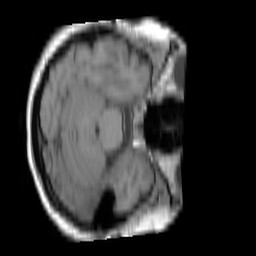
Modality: T1w
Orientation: axial
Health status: ill
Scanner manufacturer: siemens
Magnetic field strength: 3 T
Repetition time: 0.4 s
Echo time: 0.00246 s